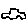
Label: car